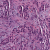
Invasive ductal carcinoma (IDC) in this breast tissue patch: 1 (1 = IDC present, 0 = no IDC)